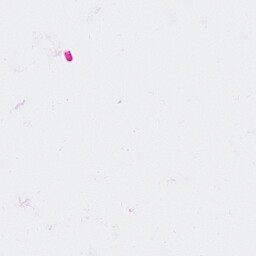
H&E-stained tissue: Breast